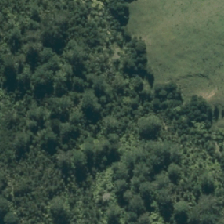
Land cover: manuka_kanuka